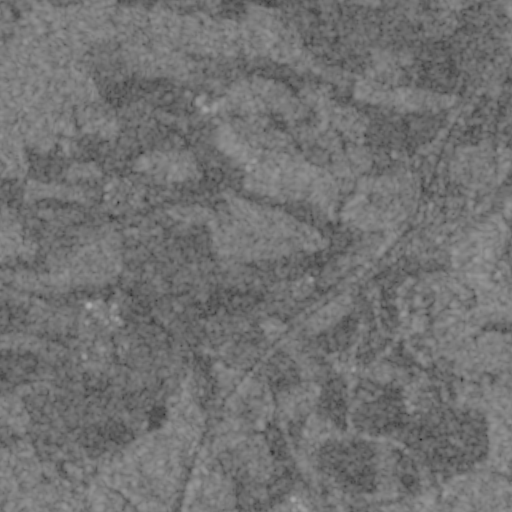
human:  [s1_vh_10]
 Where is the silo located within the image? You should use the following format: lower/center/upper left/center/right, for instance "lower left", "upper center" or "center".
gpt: The silo is located in the lower left of the image.
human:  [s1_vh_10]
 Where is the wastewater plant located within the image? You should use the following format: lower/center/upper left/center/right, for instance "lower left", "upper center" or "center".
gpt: The wastewater plant is located in the upper right of the image.
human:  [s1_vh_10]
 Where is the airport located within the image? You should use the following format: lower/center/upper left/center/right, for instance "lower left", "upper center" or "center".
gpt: There is no airport in the image.

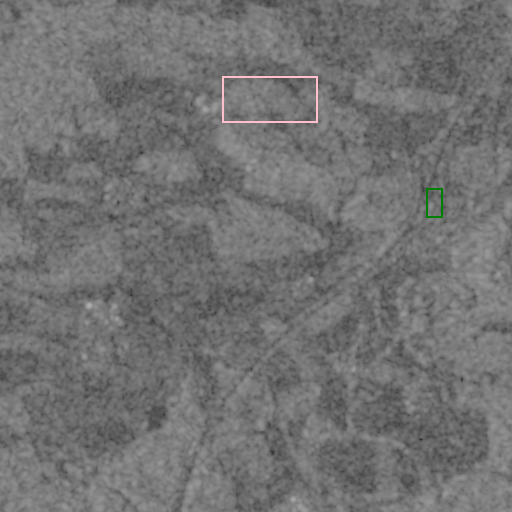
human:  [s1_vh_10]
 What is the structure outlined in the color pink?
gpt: The structure outlined in pink is a crop field.
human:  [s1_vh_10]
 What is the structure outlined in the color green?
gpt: The structure outlined in green is a parking lot.
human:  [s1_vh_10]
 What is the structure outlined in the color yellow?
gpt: There is no yellow outline.